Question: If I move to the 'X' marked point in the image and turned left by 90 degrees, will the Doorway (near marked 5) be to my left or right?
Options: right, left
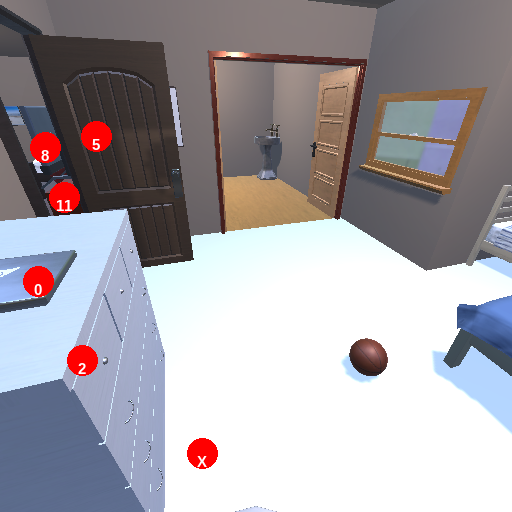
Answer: right